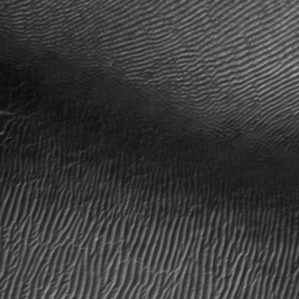
Label: frost